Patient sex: F
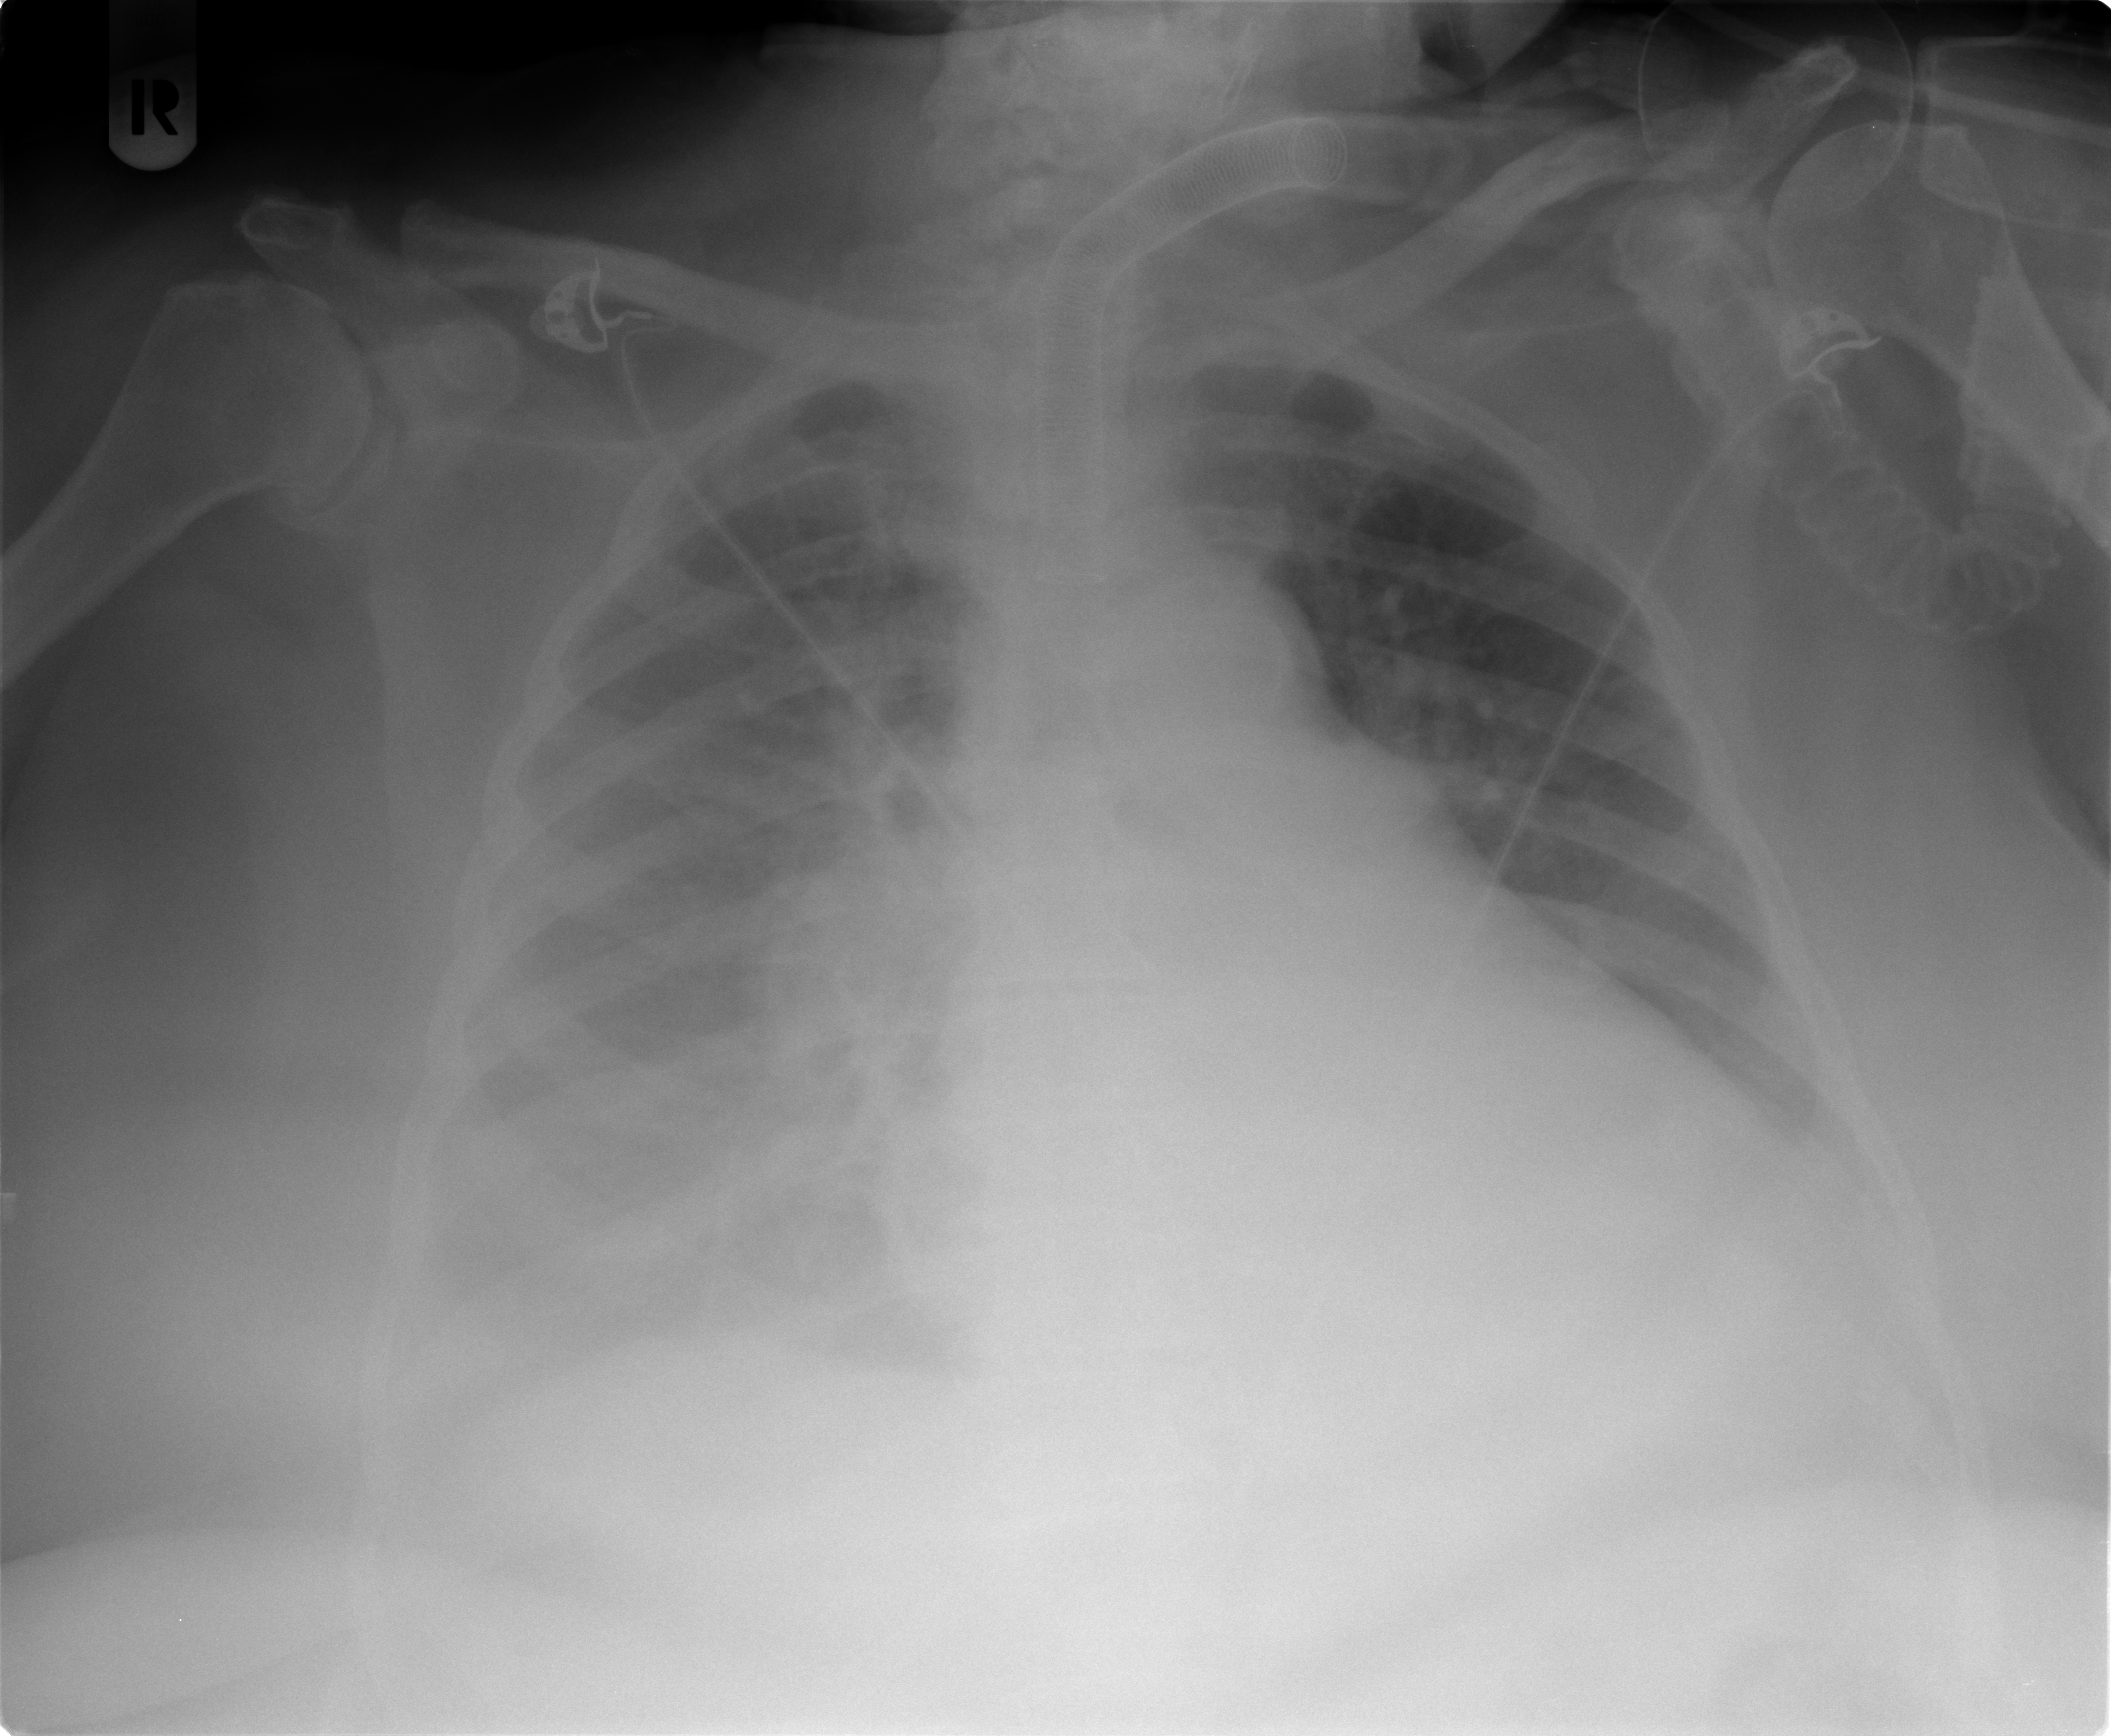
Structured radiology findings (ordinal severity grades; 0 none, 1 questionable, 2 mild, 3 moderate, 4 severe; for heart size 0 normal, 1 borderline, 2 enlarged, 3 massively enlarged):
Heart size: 2
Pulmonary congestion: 3
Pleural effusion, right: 4
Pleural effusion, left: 2
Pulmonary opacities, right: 1
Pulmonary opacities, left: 1
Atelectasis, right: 3
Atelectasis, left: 2